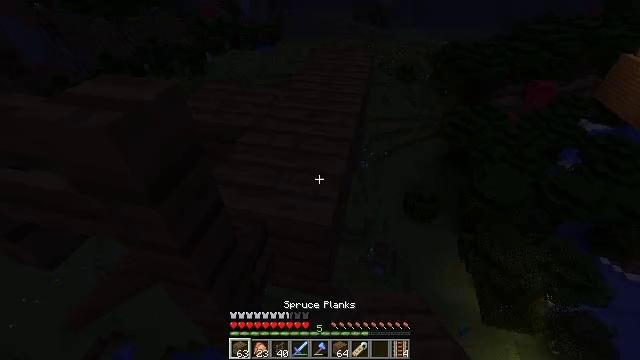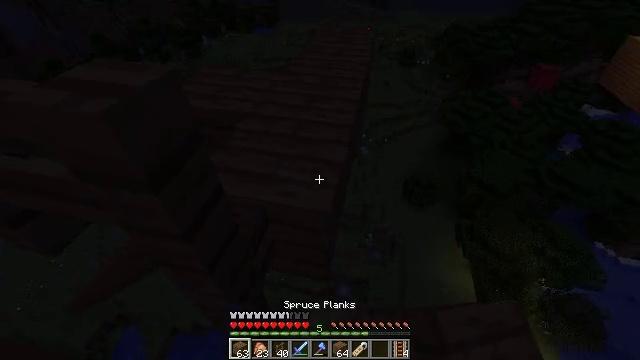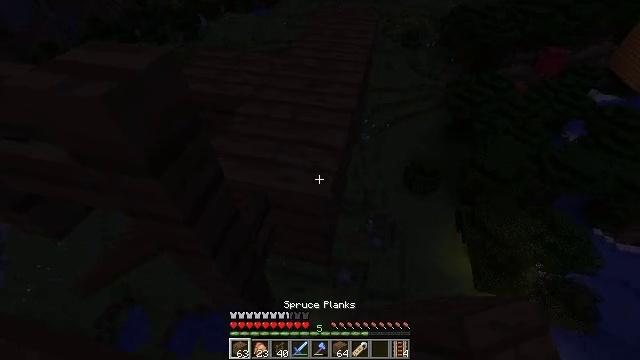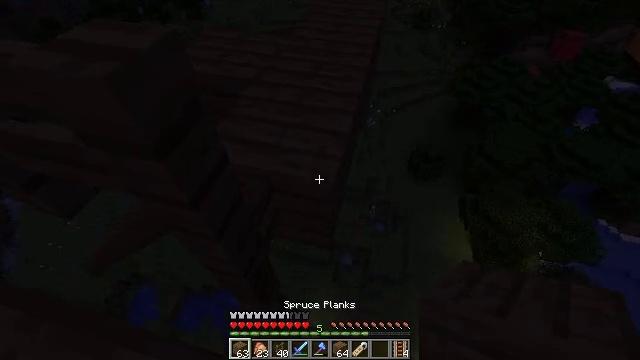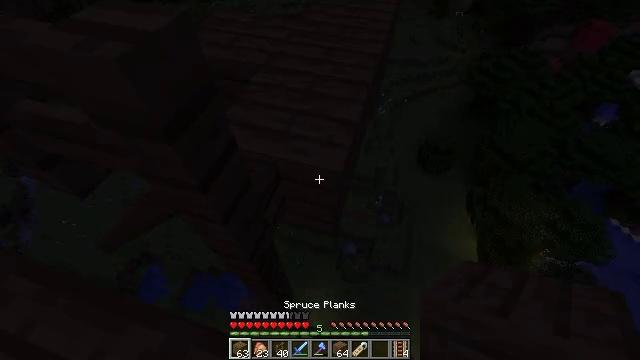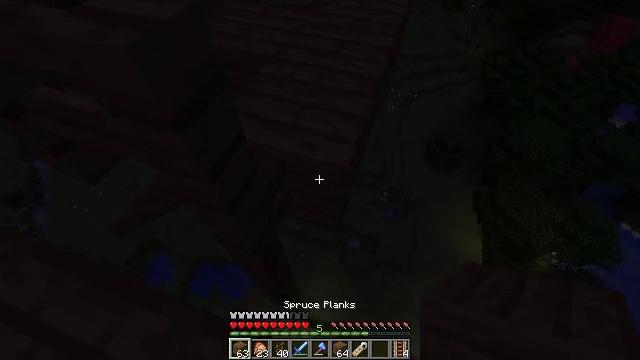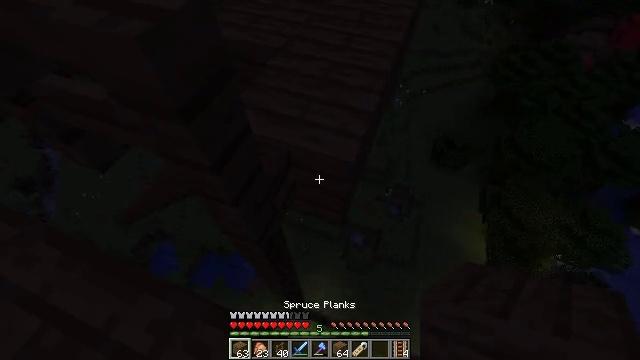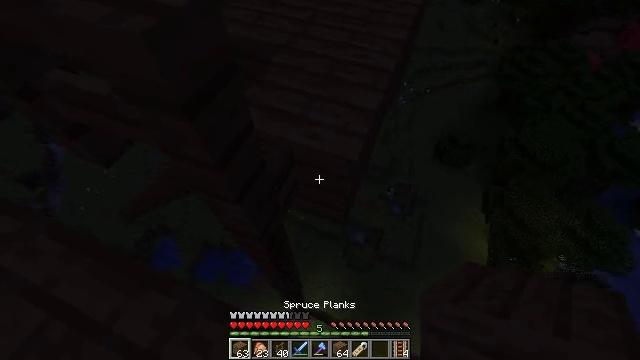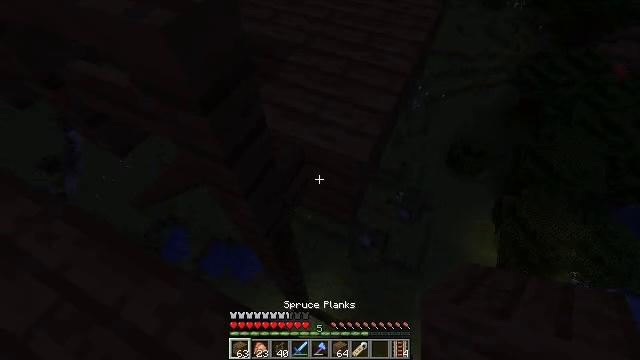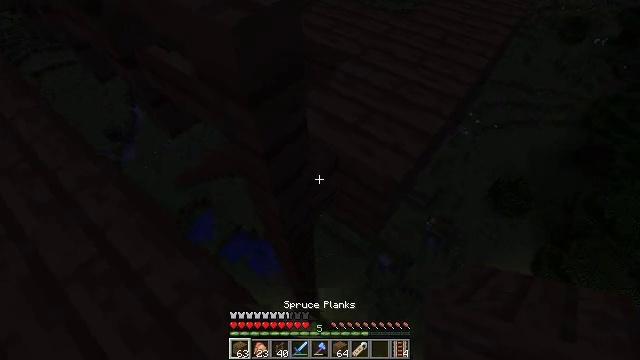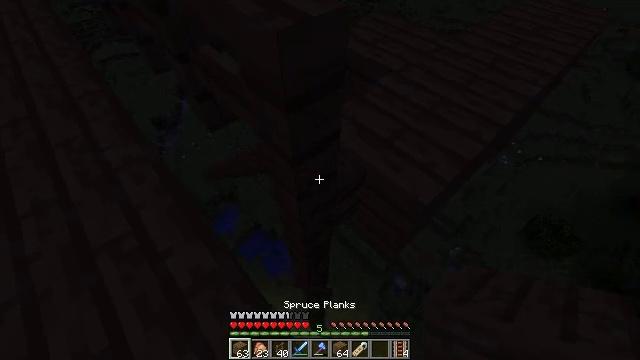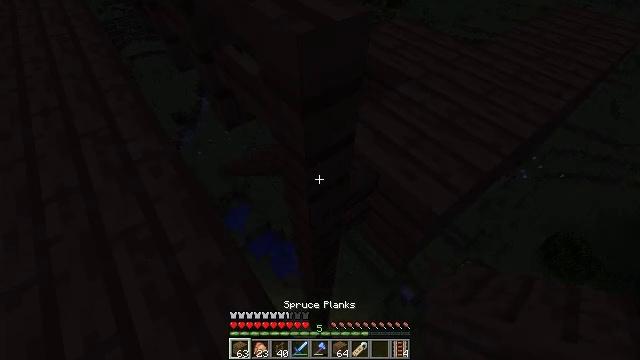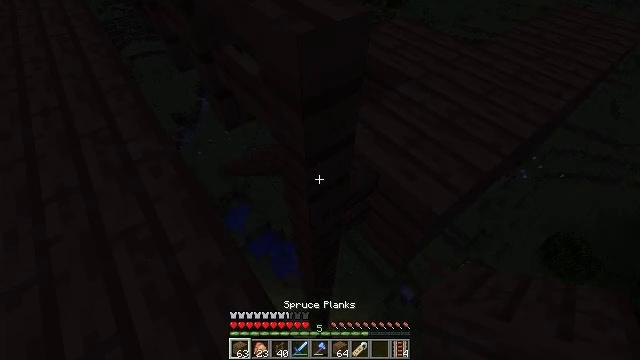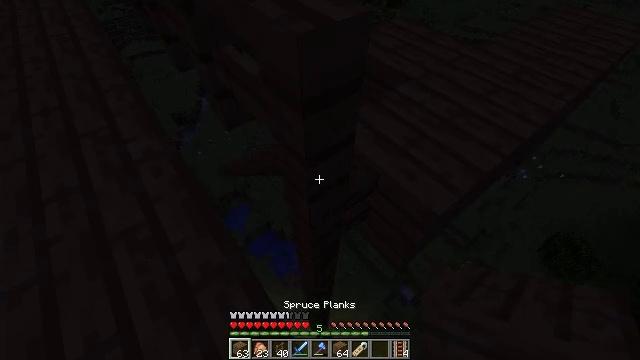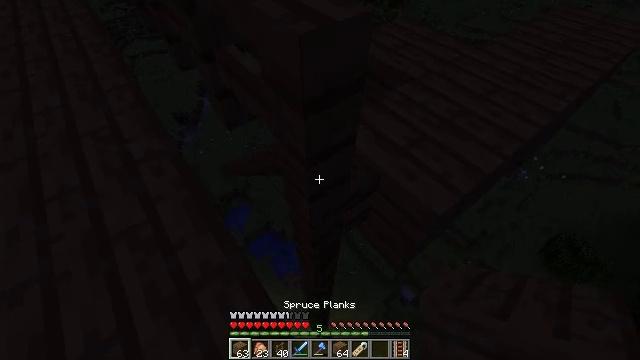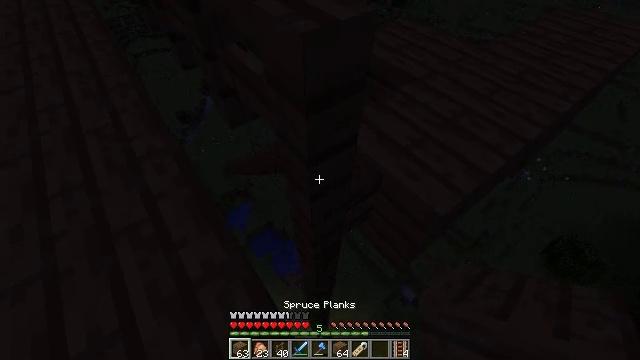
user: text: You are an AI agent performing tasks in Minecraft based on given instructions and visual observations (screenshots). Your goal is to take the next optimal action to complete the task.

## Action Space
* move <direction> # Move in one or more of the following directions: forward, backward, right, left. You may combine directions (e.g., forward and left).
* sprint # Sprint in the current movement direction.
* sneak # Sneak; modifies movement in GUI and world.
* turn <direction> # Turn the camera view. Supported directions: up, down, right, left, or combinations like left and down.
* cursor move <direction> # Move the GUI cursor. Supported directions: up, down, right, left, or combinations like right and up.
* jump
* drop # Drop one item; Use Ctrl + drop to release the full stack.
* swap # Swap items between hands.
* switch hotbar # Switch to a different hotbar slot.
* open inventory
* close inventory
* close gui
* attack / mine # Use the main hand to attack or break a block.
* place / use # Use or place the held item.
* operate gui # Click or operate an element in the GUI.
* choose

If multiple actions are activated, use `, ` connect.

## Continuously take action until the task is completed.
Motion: motion action
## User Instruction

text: Gather spruce fence pieces.
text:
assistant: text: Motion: sneak, turn down
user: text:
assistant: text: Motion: sneak, turn down
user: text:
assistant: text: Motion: sneak, turn left and down
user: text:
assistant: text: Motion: sneak, turn left and down
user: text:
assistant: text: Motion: sneak, turn left and down
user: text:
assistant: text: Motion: sneak, turn left and down
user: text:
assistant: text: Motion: sneak
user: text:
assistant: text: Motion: sneak, turn left
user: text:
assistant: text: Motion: sneak, turn left and up
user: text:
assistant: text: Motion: sneak, turn left and up
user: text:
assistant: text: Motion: sneak, turn left
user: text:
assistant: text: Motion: sneak
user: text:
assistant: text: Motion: sneak
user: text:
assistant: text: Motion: sneak
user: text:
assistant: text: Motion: sneak
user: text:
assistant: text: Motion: sneak
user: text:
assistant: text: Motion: sneak
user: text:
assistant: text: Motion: sneak
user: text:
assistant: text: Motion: sneak
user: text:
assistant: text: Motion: sneak, turn down
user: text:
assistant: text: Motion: sneak
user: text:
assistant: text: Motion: sneak, attack / mine
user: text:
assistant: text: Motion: sneak, attack / mine
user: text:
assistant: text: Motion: sneak, attack / mine
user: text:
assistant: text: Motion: sneak, attack / mine
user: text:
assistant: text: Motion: sneak, attack / mine
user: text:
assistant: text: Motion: sneak, attack / mine
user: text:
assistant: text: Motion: sneak, attack / mine
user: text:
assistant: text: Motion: sneak, attack / mine
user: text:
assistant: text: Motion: sneak, attack / mine